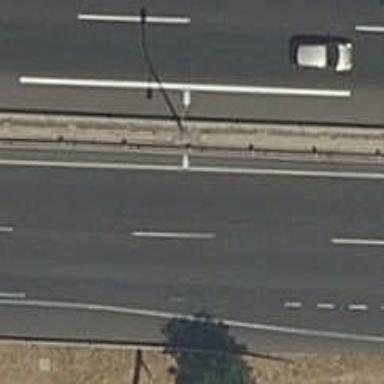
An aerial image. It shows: Asphalt motorway link.